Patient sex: F
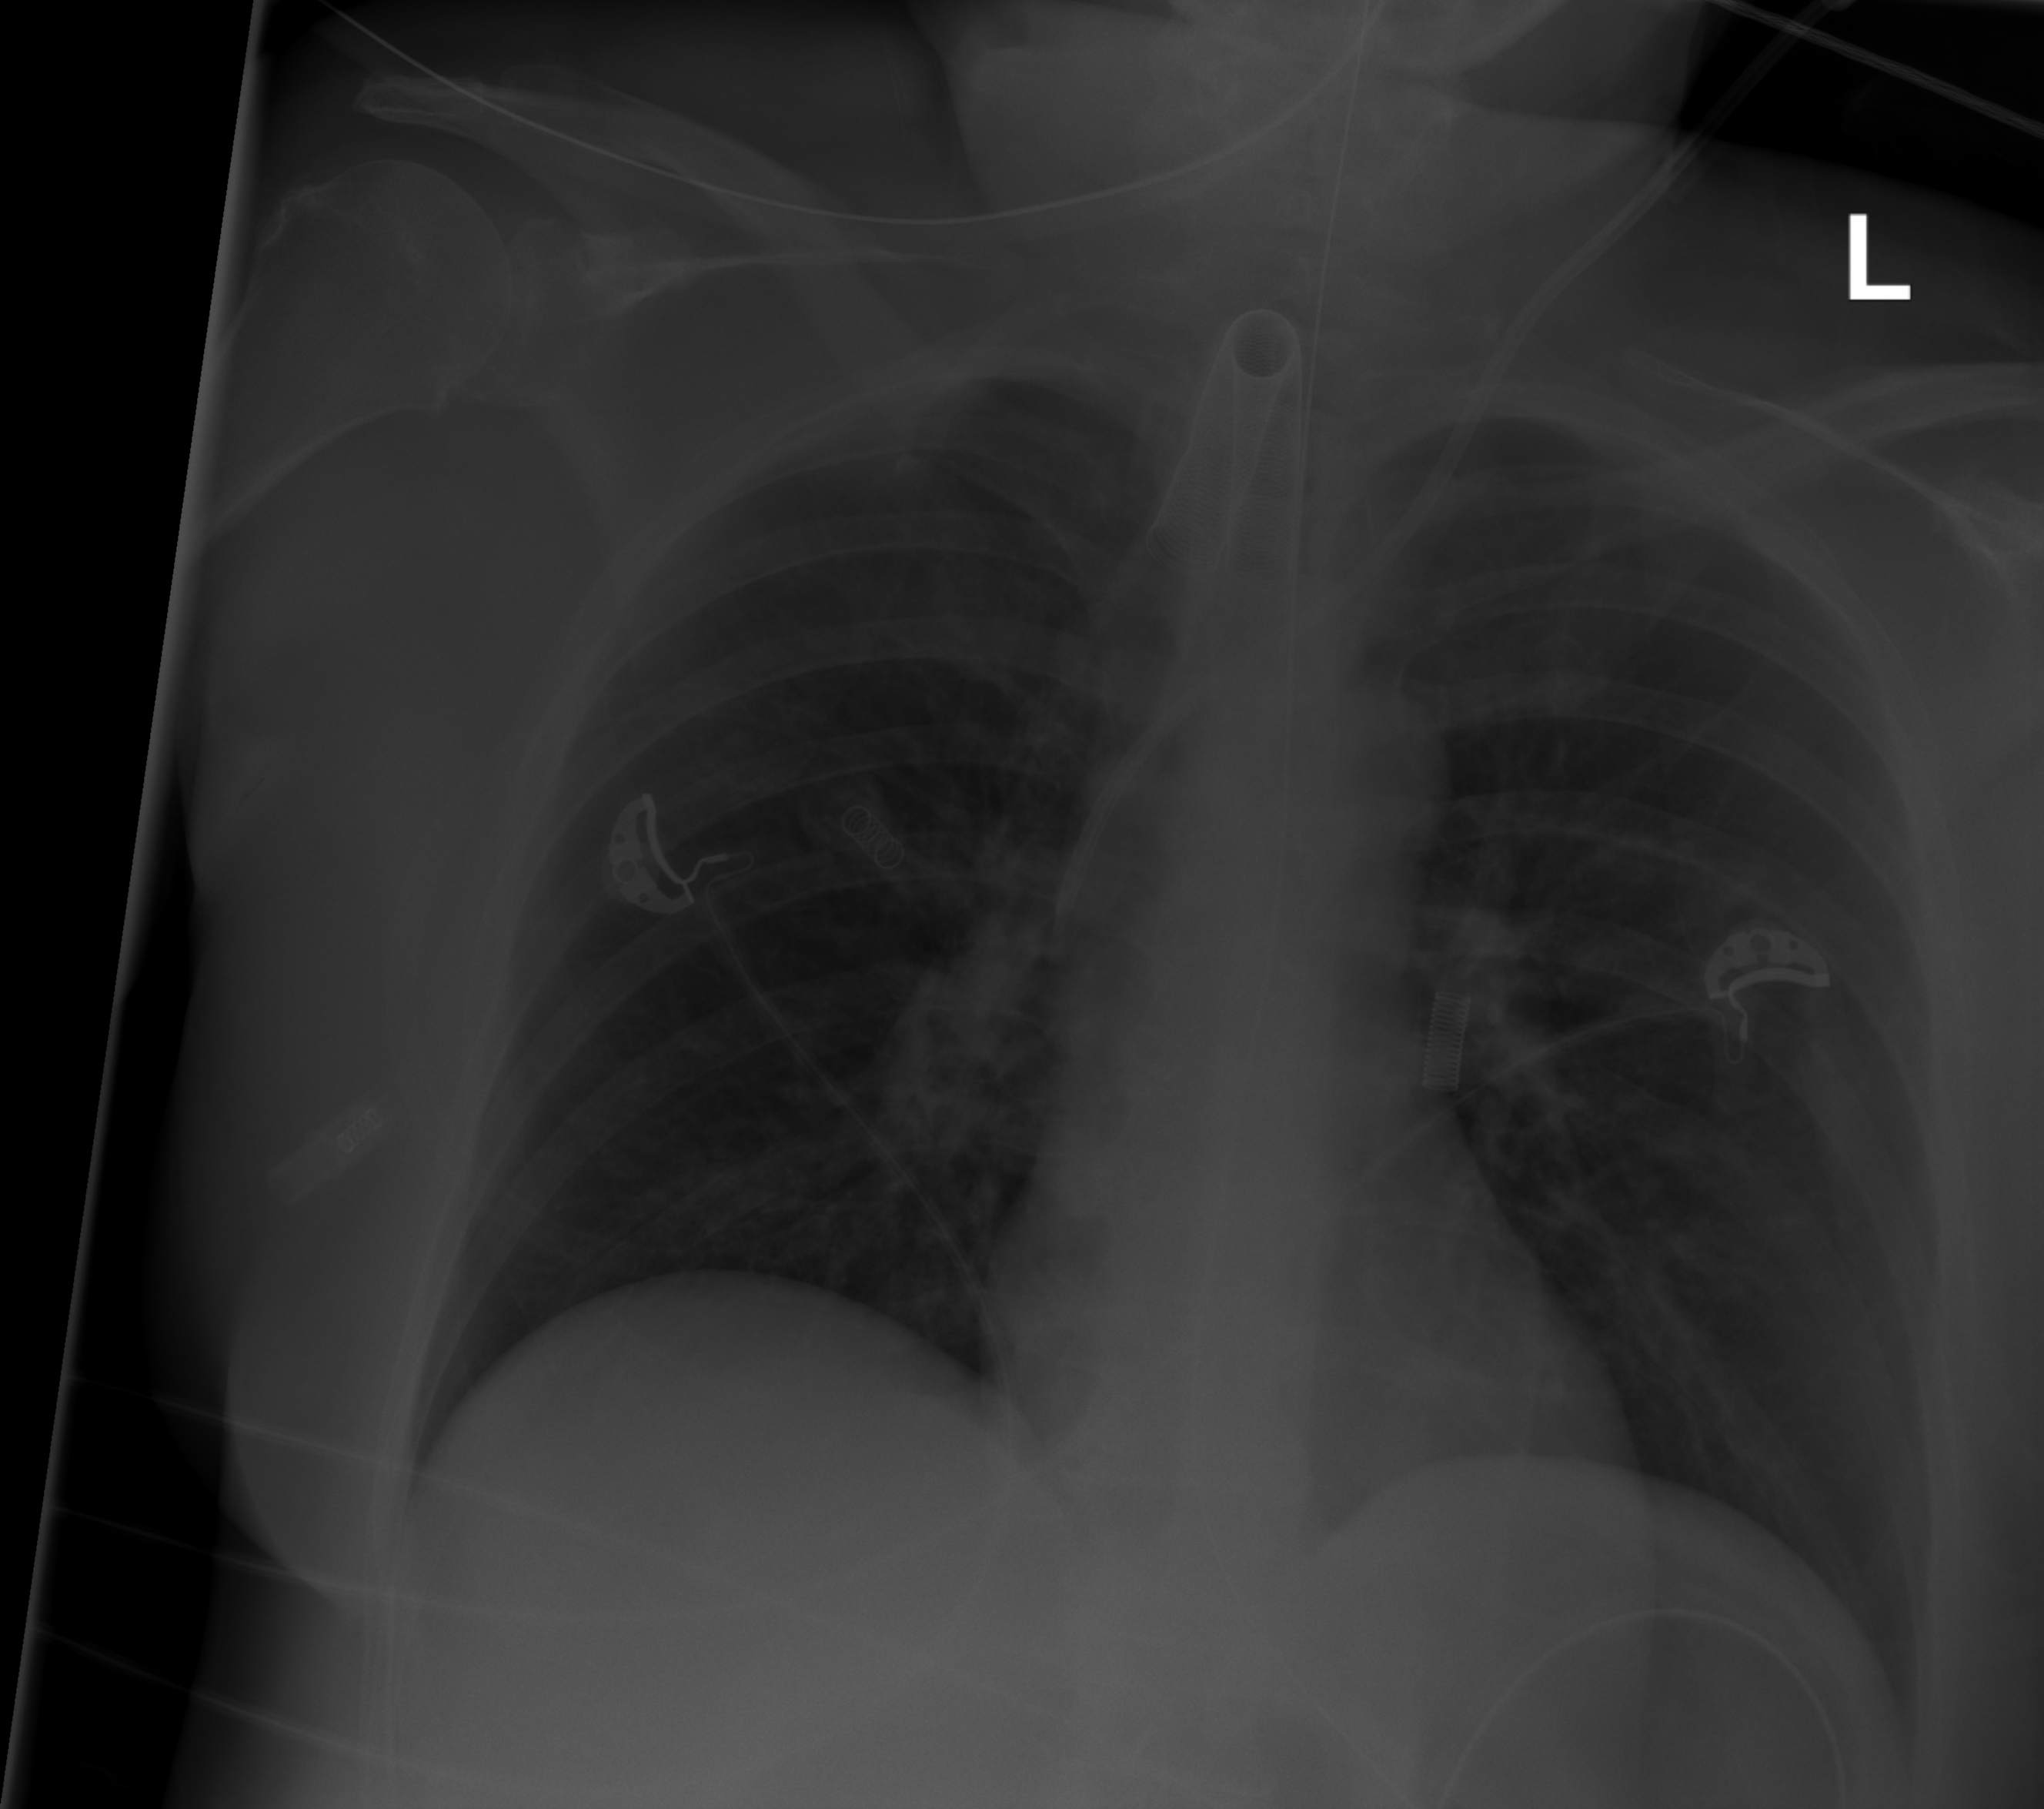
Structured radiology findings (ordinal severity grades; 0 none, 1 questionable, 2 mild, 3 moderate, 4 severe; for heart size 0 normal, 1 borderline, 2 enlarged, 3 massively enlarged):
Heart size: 0
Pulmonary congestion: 0
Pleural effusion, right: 0
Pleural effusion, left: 0
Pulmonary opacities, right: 0
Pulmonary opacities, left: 0
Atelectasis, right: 2
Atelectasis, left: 2